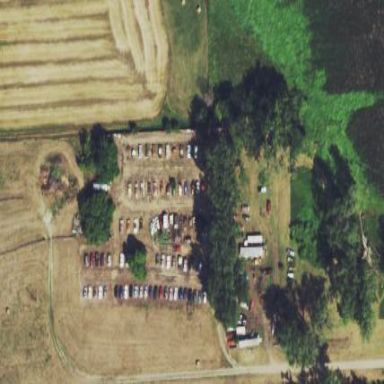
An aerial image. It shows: Industrial area designated as auto wrecker yard.